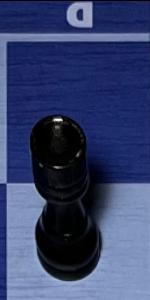
Label: Rook_Black